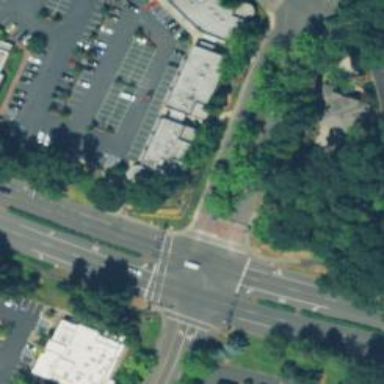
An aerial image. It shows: Marked crossing on footway.